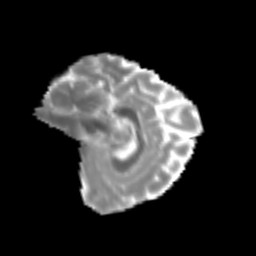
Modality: MD
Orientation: sagittal
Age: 72
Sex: female
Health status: ill
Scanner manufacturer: siemens
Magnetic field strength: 3 T
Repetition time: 8.7 s
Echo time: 0.11 s